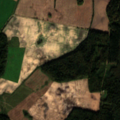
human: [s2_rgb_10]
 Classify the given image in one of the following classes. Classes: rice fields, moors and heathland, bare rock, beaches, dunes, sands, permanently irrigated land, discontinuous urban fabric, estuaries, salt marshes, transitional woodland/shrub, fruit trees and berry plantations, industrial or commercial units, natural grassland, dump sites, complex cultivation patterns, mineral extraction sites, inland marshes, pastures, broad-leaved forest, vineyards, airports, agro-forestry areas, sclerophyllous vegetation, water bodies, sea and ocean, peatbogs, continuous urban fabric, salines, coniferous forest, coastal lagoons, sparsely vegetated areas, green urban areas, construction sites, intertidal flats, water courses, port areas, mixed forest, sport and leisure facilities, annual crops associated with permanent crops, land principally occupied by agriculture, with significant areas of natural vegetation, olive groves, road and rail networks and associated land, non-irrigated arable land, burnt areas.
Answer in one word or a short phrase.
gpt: non-irrigated arable land, land principally occupied by agriculture, with significant areas of natural vegetation, broad-leaved forest, coniferous forest, mixed forest